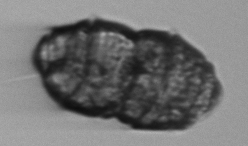
Label: Margalefidinium